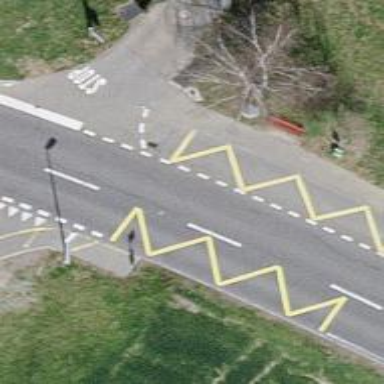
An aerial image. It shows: Bus stop with stop position for public transport.